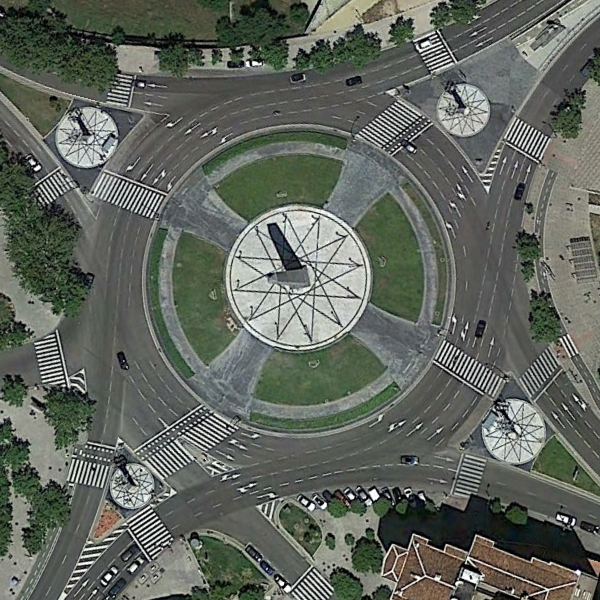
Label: Square